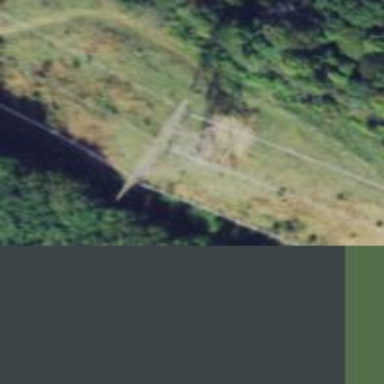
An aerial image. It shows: Lattice structure tower.